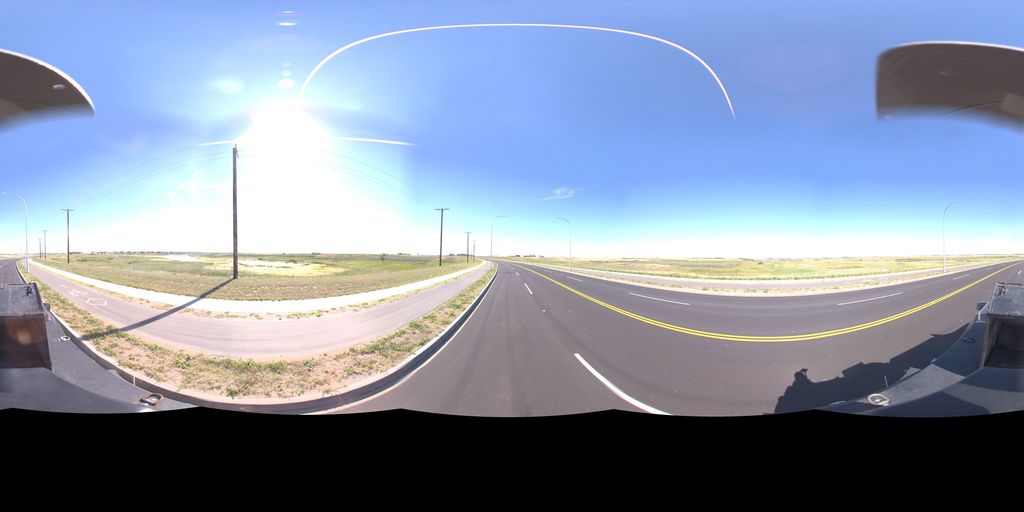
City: saskatoon